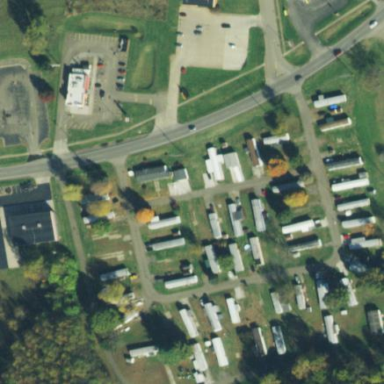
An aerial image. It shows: Trailer park.